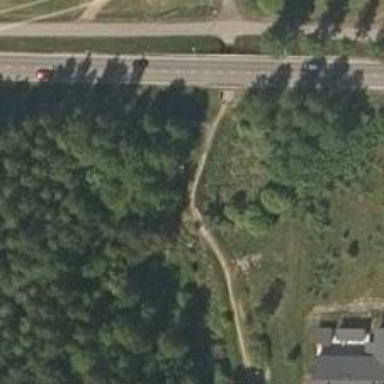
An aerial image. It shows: Official nordic ski footway.